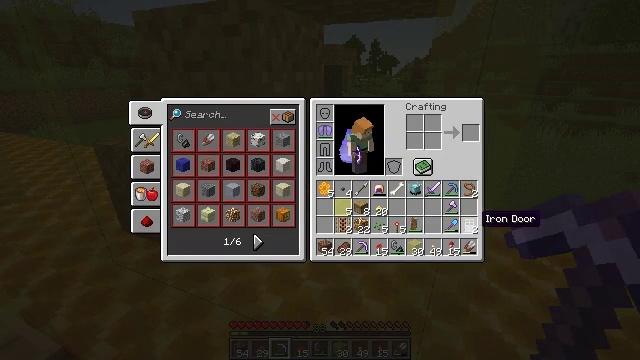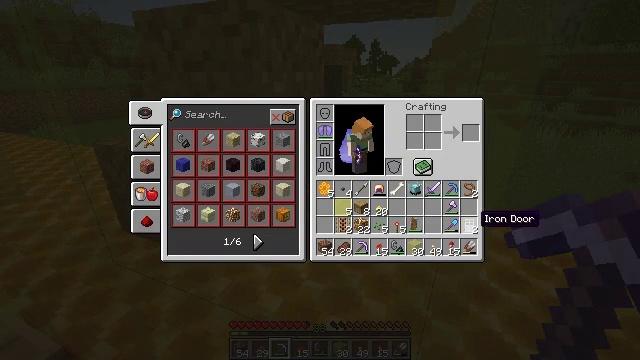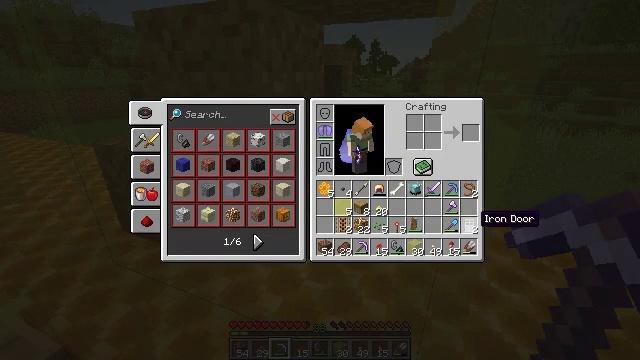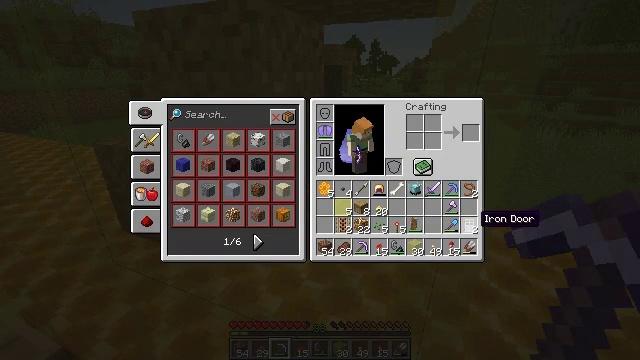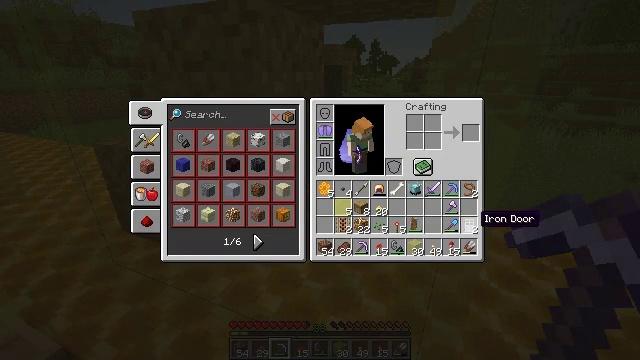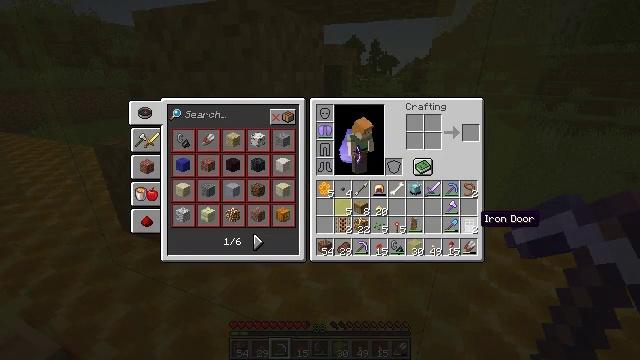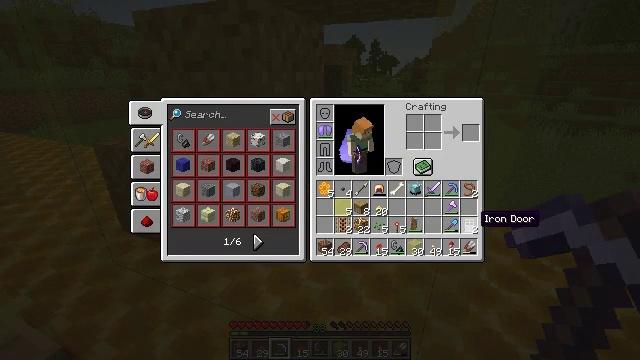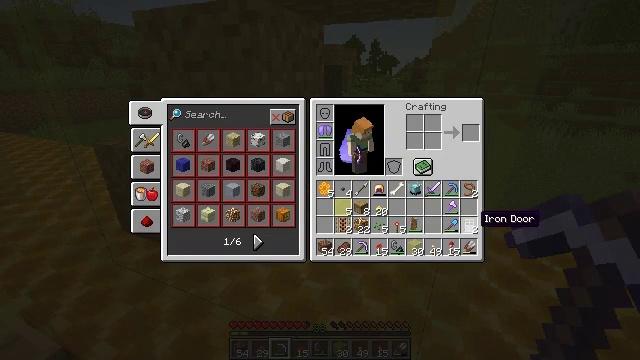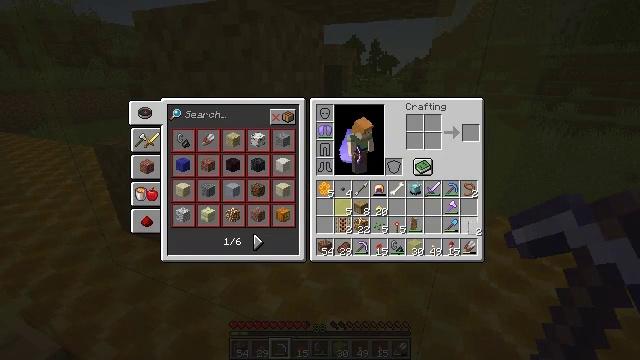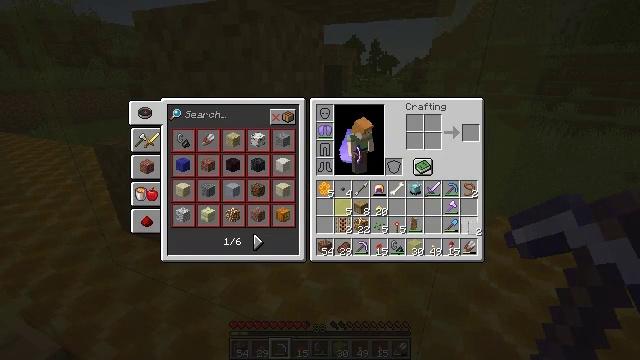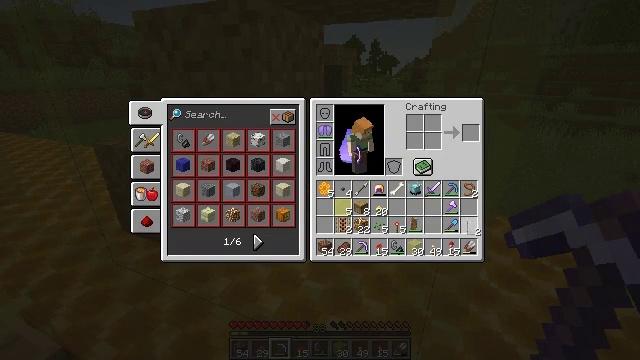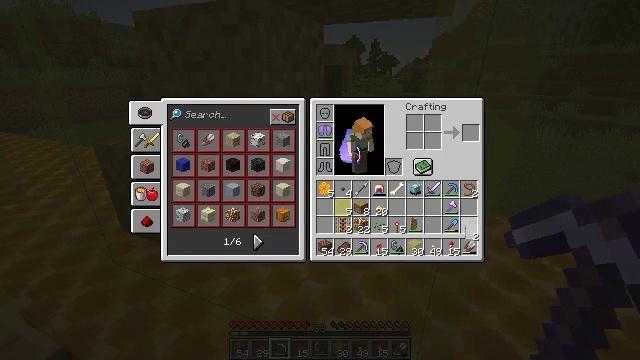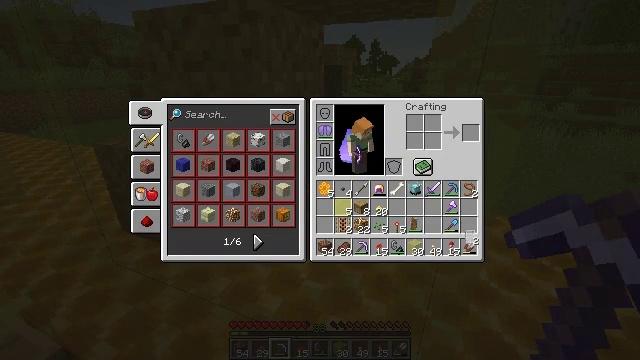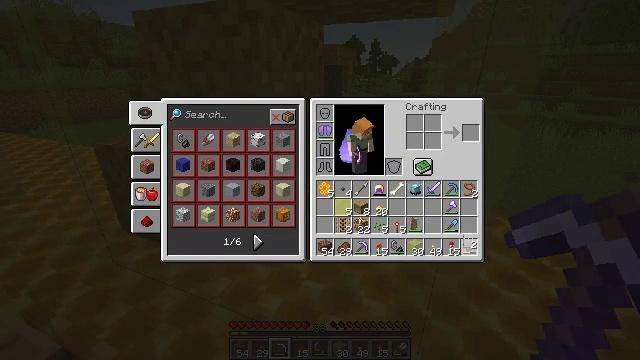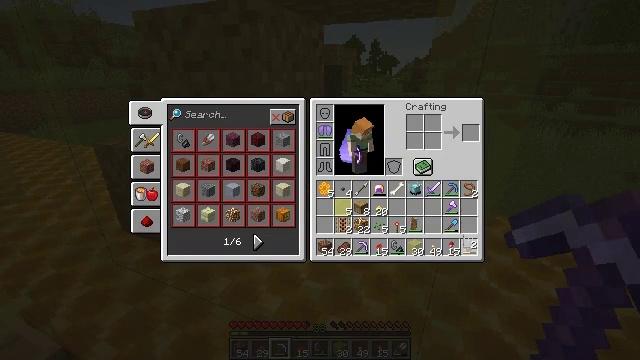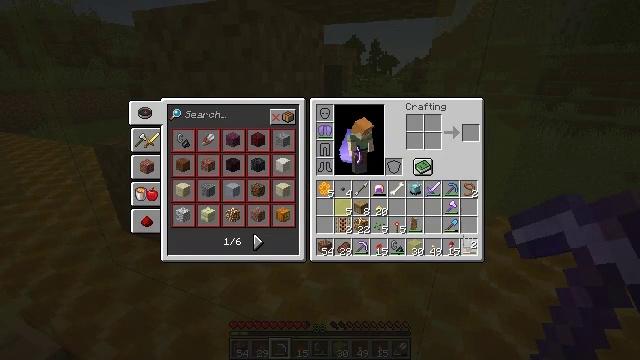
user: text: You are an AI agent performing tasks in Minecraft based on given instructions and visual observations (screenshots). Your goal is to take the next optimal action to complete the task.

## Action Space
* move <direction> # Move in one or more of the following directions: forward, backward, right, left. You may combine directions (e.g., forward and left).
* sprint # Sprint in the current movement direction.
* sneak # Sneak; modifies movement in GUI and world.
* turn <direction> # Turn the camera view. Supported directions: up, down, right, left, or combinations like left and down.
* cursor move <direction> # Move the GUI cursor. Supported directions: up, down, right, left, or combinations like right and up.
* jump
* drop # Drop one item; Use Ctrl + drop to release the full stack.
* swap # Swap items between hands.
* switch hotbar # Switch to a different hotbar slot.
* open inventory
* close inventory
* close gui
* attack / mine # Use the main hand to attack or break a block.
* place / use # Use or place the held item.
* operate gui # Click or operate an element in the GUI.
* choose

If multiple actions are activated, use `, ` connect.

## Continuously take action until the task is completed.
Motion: motion action
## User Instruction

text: Mine yellow stained glass from a window or decoration.
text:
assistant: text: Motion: no_op
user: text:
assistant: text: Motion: no_op
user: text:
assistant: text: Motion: no_op
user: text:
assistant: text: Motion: no_op
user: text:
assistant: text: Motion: no_op
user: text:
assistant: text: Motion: no_op
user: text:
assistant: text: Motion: no_op
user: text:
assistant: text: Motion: operate gui
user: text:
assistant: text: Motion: operate gui
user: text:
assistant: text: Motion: no_op
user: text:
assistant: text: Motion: no_op
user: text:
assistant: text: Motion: no_op
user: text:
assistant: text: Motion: no_op
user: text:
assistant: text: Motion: no_op
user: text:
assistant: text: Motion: operate gui
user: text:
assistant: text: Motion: operate gui
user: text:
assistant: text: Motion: no_op
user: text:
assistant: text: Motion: no_op
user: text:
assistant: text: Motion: no_op
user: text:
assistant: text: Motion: no_op
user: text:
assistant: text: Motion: no_op
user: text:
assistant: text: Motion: no_op
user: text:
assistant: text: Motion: no_op
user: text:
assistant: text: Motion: no_op
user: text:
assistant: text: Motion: operate gui
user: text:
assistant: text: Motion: operate gui
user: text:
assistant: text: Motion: operate gui
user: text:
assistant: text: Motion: no_op
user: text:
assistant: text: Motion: no_op
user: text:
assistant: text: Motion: no_op